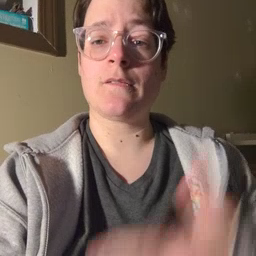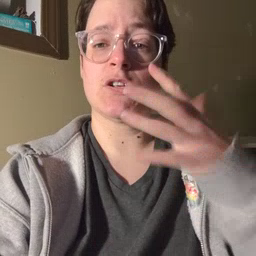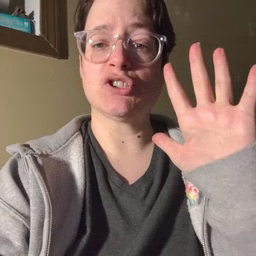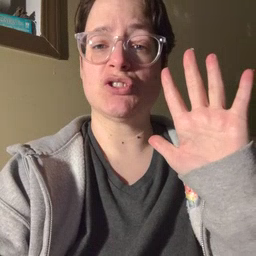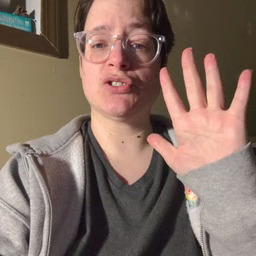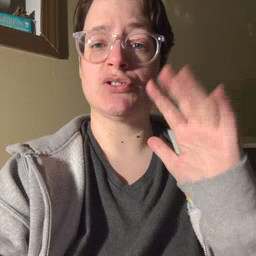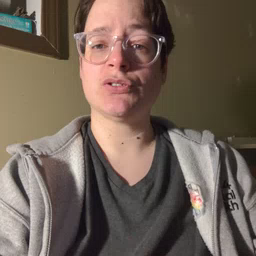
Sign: finish